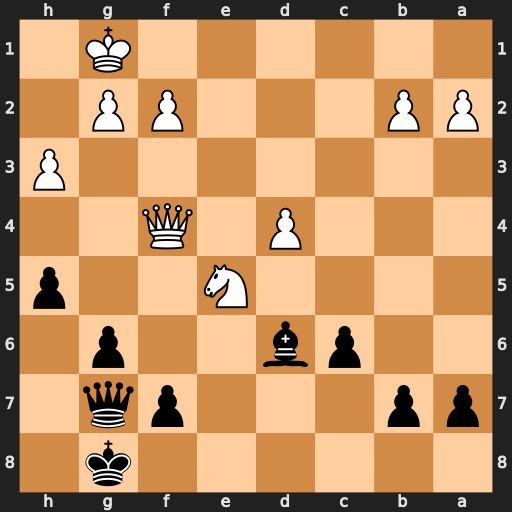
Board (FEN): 6k1/pp3pq1/2pb2p1/4N2p/3P1Q2/7P/PP3PP1/6K1
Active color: b
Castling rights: -
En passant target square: -
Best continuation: f6 Qe4 fxe5